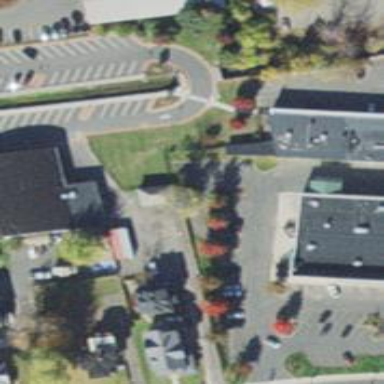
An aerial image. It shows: Asphalt parking area.